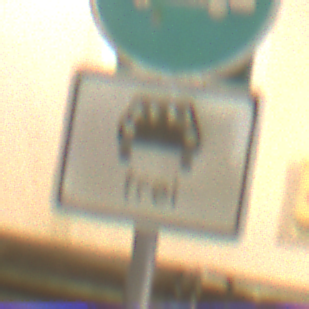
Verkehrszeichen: MehrfachbesetzePersonenkraftwagenFrei
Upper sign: Busssonderstreifen
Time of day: Night
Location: Outdoor (Urban)
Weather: PartlyCloudy
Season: NotSpecified
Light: Artificial